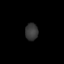
Tissue: lung
Cell type: Fibroblasts
Senescence score: 0.5485
Nuclear area (px): 215
Mean DAPI intensity: 55.544